Question: Good day everyone! I'm currently designing my login form using CSS and Bootstrap. When I focused my mouse in to username textfield, the border-color of it turns in to blue. I want to change the border-color of the textfield.
Code:
'''
<div class="row">
<div class="col-lg-6 col-md-6 col-sm-6 col-xs-6" style="background: #1b4d32;">
<p>It is a long established fact that a reader will be distracted by the readable content of a page when looking at its layout. The point of using Lorem Ipsum is that it has a more-or-less normal distribution of letters, as opposed to using 'Content here, content here', making it look like readable English. Many desktop publishing packages and web page editors now use Lorem Ipsum as their default model text, and a search for 'lorem ipsum' will uncover many web sites still in their infancy. Various versions have evolved over the years, sometimes by accident, sometimes on purpose (injected humour and the like).</p>
</div>
<div class="col-lg-6 col-md-6 col-sm-6 col-xs-6" style="background: #F1C40F;">
<form role="form" method="post" action="<?=base_url()?>login/login_submit" class="form-inline justify-content-center text-center">
<br/><br/><br/><br/><br/><br/>
<p id="sign-lbl" style="text-align: center">Please enter your username and<br/>
password to login.</p><br/><br/>
<div class="form-group">
<div class="col-xs-6">
<div class="inner-addon right-addon">
<i class="glyphicon glyphicon-user"></i>
<input type="text" name="username" id="email" class="form-control textfield-des" placeholder="Username" style="border-radius: 25px;">
</div>
</div>
</div><br/><br/>
<div class="form-group">
<div class="col-xs-6">
<div class="inner-addon right-addon right-addon-1">
<i class="glyphicon glyphicon-lock"></i>
<input type="password" name="password" id="password" class="form-control" placeholder="Password" style="border-radius: 25px;">
</div>
</div>
</div>
<br/><br/>
<span class="button-checkbox">
<button type="button" class="btn" data-color="info">Stay Signed In</button>
<input type="checkbox" name="remember_me" id="remember_me" checked="checked" class="hidden">
</span>
<a href="<?=base_url()?>login/forgotpassword" class="btn btn-link">Forgot Password?</a>
<div class="row">
<div class="col-xs-6 col-sm-6 col-md-6">
<input type="submit" class="btn btn-lg btn-success btn-block" value="Sign In">
</div>
</div>
</form>
</div>
</div>
'''
This is the output:

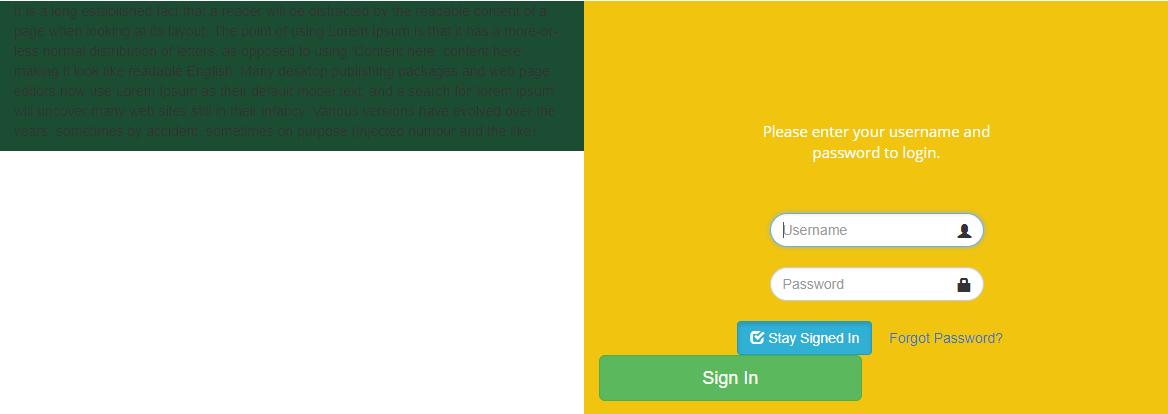
Answer: Use this:
'''
.form-control:focus {
border-color: #000;
}
'''